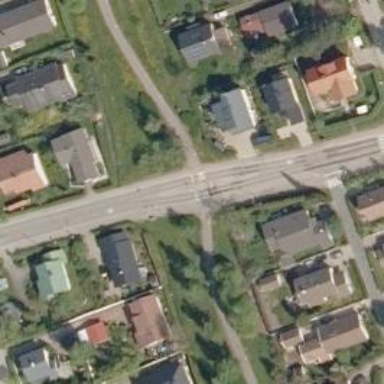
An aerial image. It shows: Uncontrolled road crossing with pedestrian island.